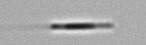
Label: Bacillariophyceae